Question: I want to display data from MySQL with 'vis.js'.
I get data with JSON, but I am having this error:
> Error: Node must have an id'''
throw new Error("Node must have an id");
-------^
'''

'''
function tampil()
{
$.ajax({
type:"GET",
cache :false,
dataType: "json",
url:"fetch.php",
success: function(data){
console.log(data);
var vertex = new vis.DataSet([
{id:data[0], label:data[1]}
]);
var hubung = new vis.DataSet([
{from:data[2], to:data[3]}
]);
var myDiv = document.getElementById("media");
var data = {
nodes : vertex,
edges : hubung
}
var options = {};
var network = new vis.Network(myDiv,data,options);
}
});
}
'''
'''
<!DOCTYPE html>
<html>
<head>
<script type="text/javascript" src="js/vis.js"></script>
<script type="text/javascript" src="js/jquery-2.1.3.min.js"></script>
<link rel="stylesheet" type="text/css" href="css/vis.css" />
</head>
<body>
<button type="button" onclick="tampil()">proses</button>
<div id="media" style="width:500px;height:500px;"></div>
</body>
</html>
'''
and my server sid like this
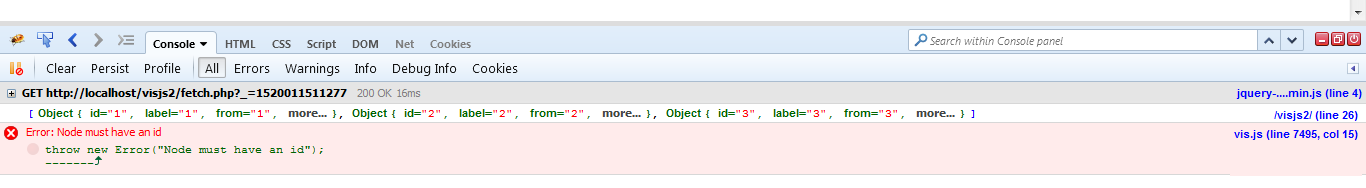
Answer: solved, in JavaScript I've added the following code:
'''
function tampil()
{
$.ajax({
type:"GET",
cache :false,
dataType: "json",
url:"nodes.php",
success: function(data){
console.log(data);
var vertex = new vis.DataSet();
var hubung = new vis.DataSet();
var myDiv = document.getElementById("media");
var data = {
nodes : vertex,
edges : hubung
}
var options = {};
var network = new vis.Network(myDiv,data,options);
$.getJSON('edges.php', function(edges) {
hubung.add(edges);
});
$.getJSON('nodes.php', function(nodes) {
vertex.add(nodes);
});
}
});
}
'''